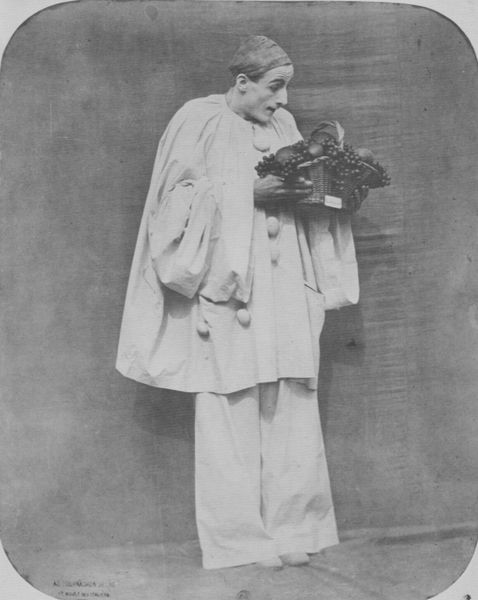
Titel: Charles Debureau als Pierrot
Künstler: Gaspard-Félix Tournachon
Schlagwörter: dunkel, hand, kopf, mann, umhang, weiß, blumen, grau, hell, hintergrund, schwarz, szene, blick, obst, haube, anzug, hemd, hose, jacke, mütze, wand, gesicht, kleidung, mensch, weit, bild, bildnis, hände, portrait, porträt, signatur, gewand, kostüm, pose, bühne, person, theater, augenbrauen, krone, schminke, früchte, trauben, kopfbedeckung, äpfel, schrift, man, schuhe, modern, mauer, monochrom, ausdruck, kopftuch, atelier, mimik, korb, faltenwurf, knöpfe, geschminkt, schauspiel, foto, fotografie, photographie, griff, maske, clown, steht, schwarz-weiß, komik, text, kittel, lustig, staunen, photo, weintrauben, troddeln, bommel, schauspieler, obstkorb, komisch, artist, dokumentation, pierrot, erstaunen, überraschung, pantomime, pierot, umhan, comedia dell'rte, mime, theaterfotografie, pompons, doofes gesicht, obsr, tarugen